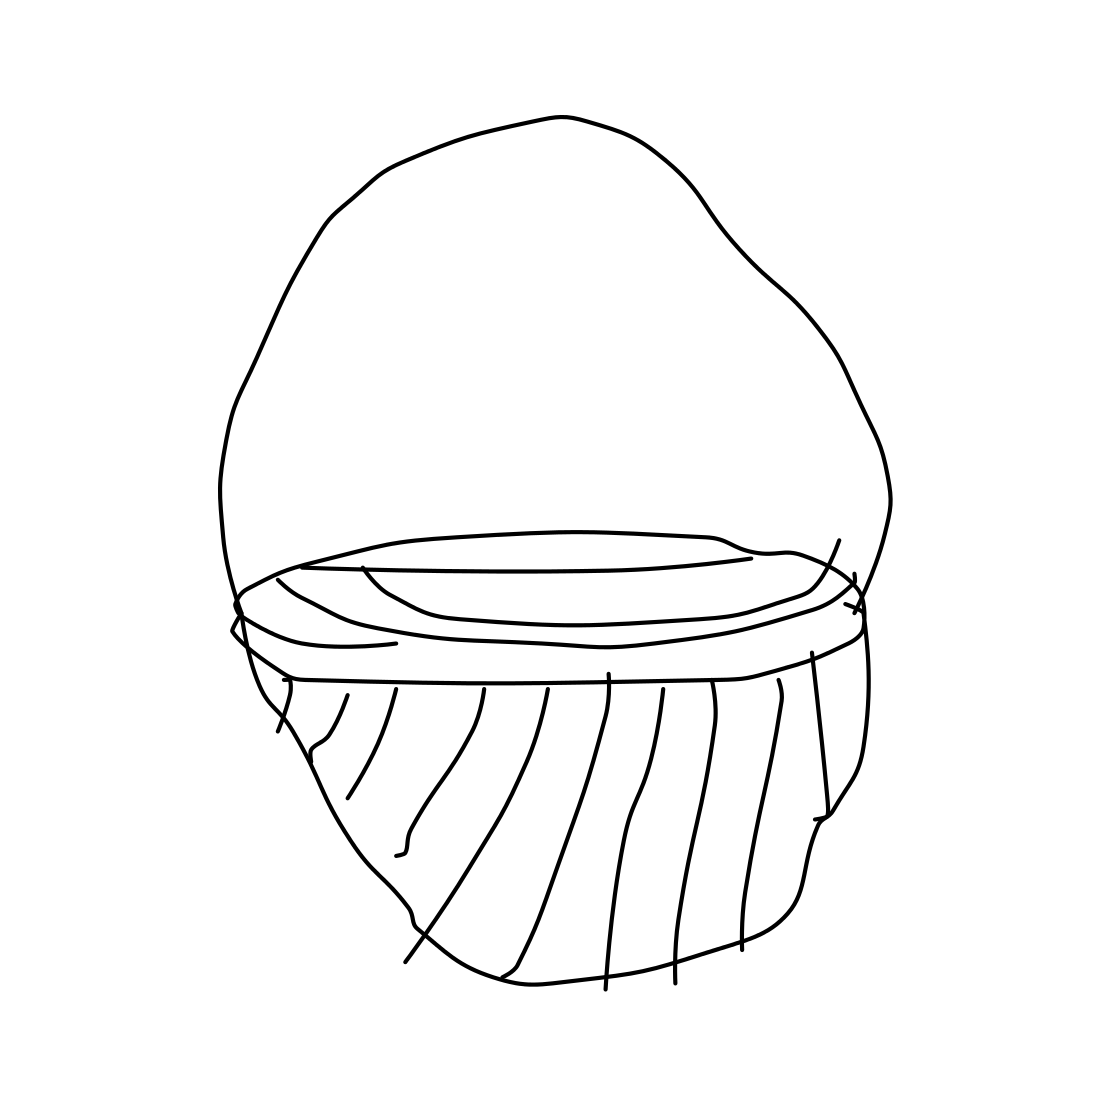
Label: basket